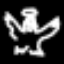
Label: angel